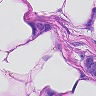
Metastatic tissue present: yes